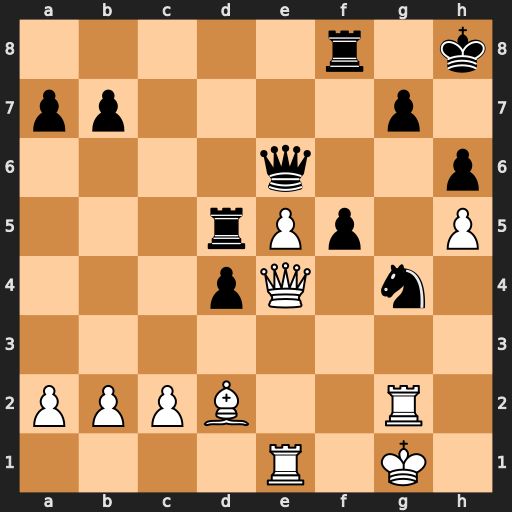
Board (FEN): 5r1k/pp4p1/4q2p/3rPp1P/3pQ1n1/8/PPPB2R1/4R1K1
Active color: w
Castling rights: -
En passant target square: f6
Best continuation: exf6 Qxe4 fxg7+ Kxg7 Rxe4